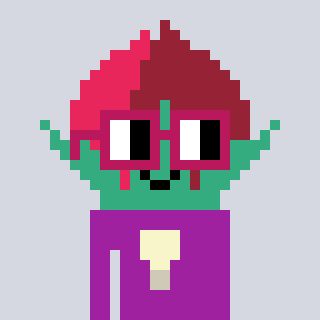
a pixel art character with square dark red glasses, a rosebud-shaped head and a magenta-colored body on a cool background